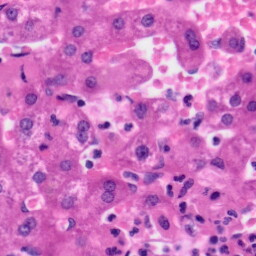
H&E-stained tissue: Liver